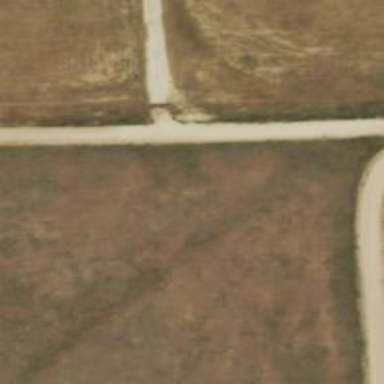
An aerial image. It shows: Road leading to wind farm area designated for service vehicles.